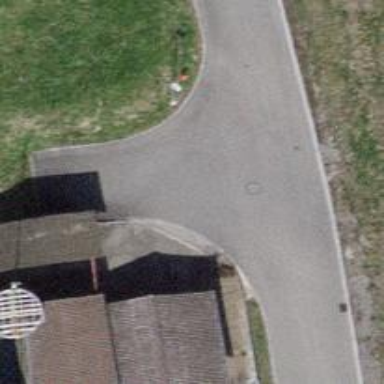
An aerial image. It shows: Turning circle on the road.